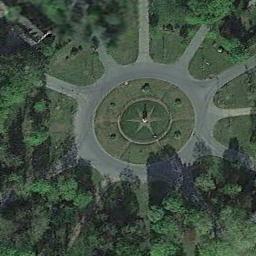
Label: roundabout